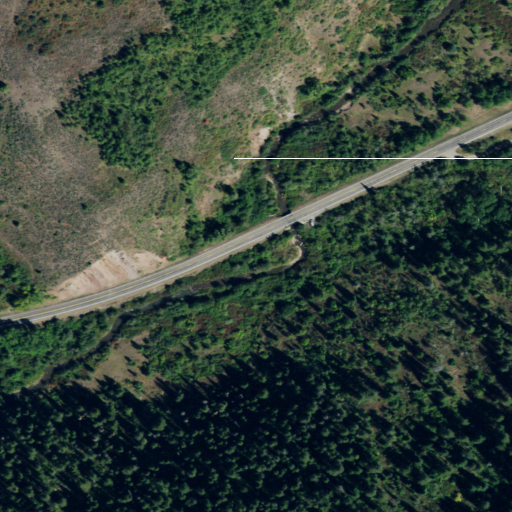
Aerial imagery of valley in Idaho named Marshall Canyon containing evergreen forest, shrub, open development, deciduous forest, woody wetlands, and low intensity development